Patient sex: M
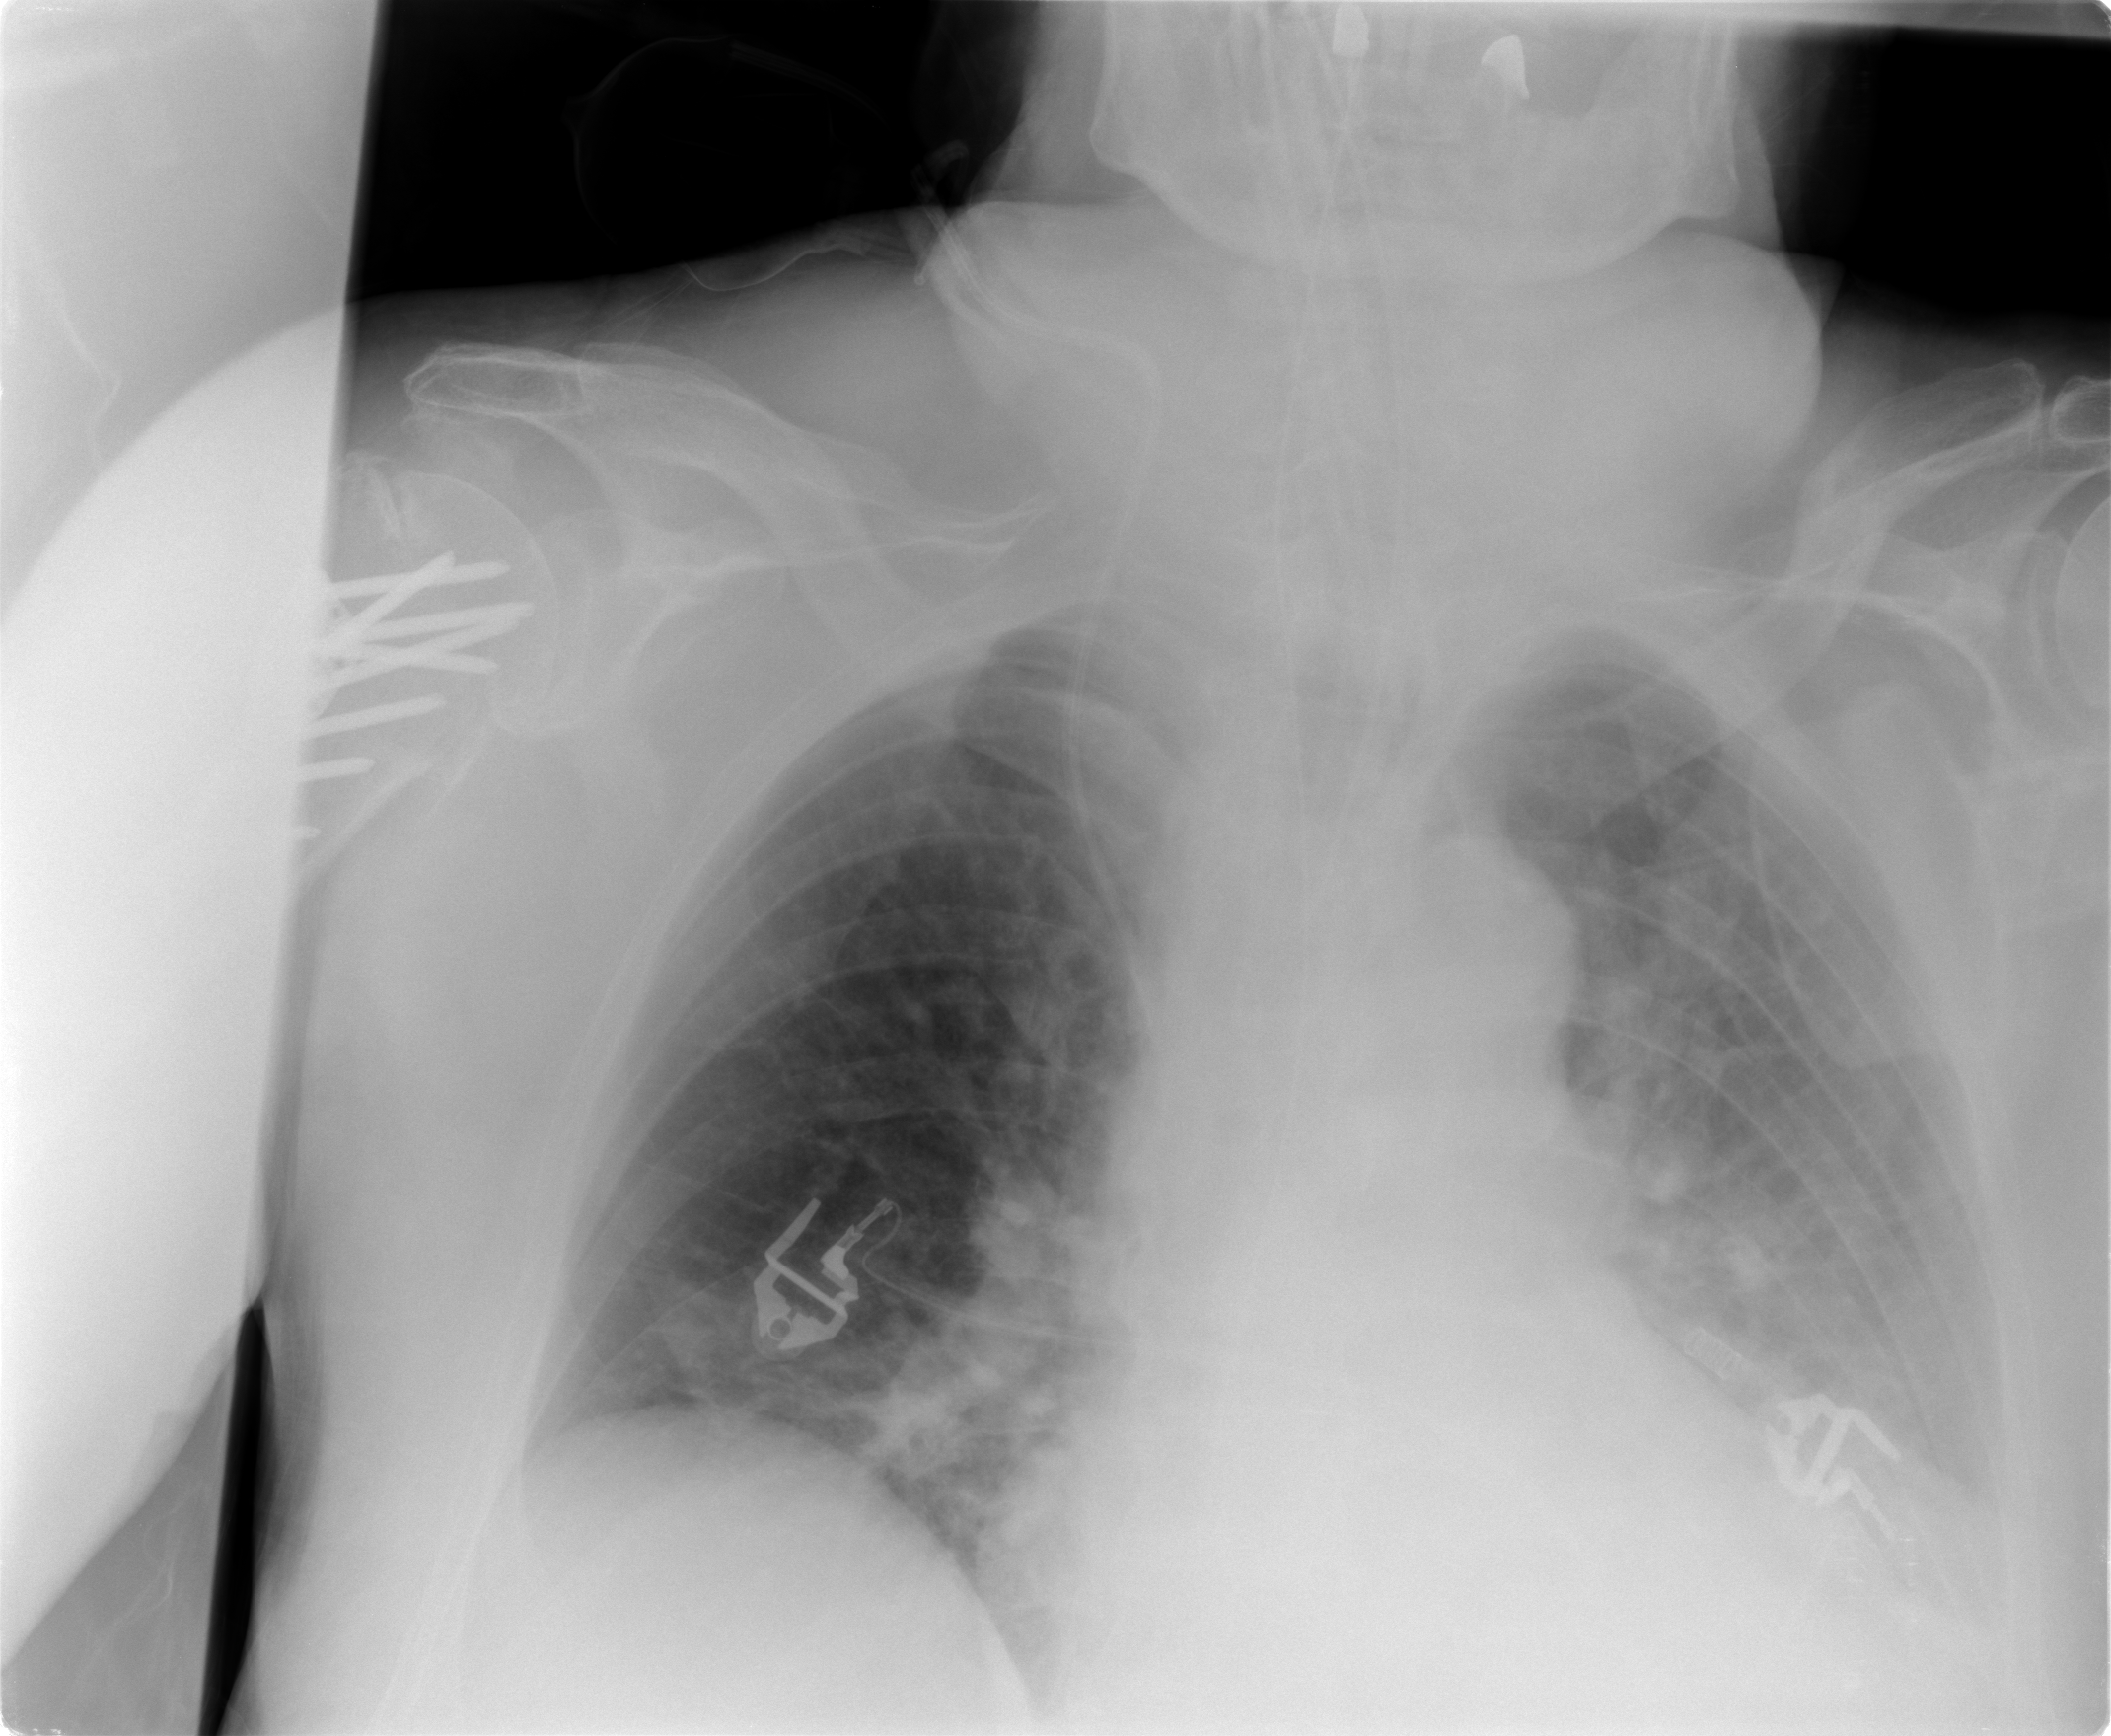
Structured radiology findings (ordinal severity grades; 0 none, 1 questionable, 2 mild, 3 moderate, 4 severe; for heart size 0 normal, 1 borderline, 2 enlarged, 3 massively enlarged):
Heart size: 2
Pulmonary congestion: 3
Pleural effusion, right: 1
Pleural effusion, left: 3
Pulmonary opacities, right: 2
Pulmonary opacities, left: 2
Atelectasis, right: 2
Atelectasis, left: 2